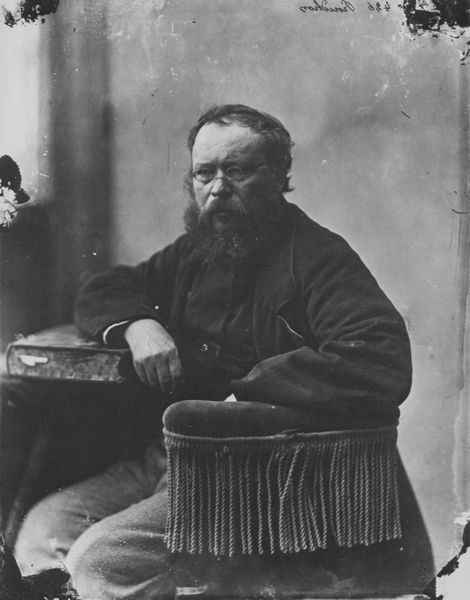
Titel: Pierre Joseph Proudhon (1809-1865)
Künstler: Gaspard-Félix Tournachon
Schlagwörter: hand, kopf, mann, weiß, sitzen, fenster, frisur, grau, haar, hintergrund, licht, mund, nase, raum, schwarz, stirn, stuhl, tisch, zimmer, blick, bart, hose, jacke, wand, augen, kragen, mensch, samt, vollbart, bild, bildnis, herr, portrait, porträt, signatur, fransen, haare, kordeln, mantel, pose, sessel, sitzend, lippen, schrift, armlehne, lehne, russland, polster, wolle, dichter, ernst, ellenbogen, knöpfe, revers, schnauzer, foto, fotografie, photographie, buch, schwarzweiss, brille, schriftsteller, autor, spiegelverkehrt, posieren, fleck, photo, flecken, lesezeichen, putz, troddeln, fäden, gespiegelt, fotographie, auflehnen, fesnter, notiz, lichtbild, spiegelschrift, armlehen, greu, handsxchrift, wandputz, 426